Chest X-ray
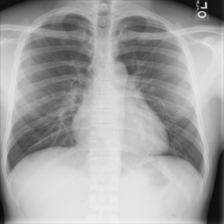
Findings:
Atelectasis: negative
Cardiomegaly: positive
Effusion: negative
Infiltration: negative
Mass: negative
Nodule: negative
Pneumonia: negative
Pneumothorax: negative
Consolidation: negative
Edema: negative
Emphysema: negative
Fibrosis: negative
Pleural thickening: negative
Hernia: negative